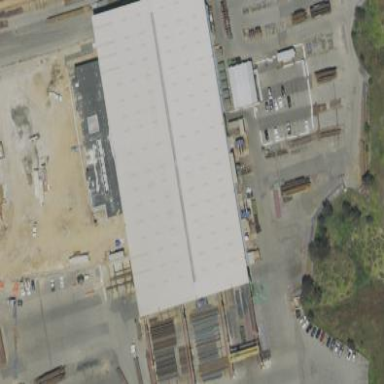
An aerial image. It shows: Industrial building.